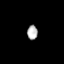
Tissue: prostate
Cell type: Myeloid cells
Senescence score: 0.7131
Nuclear area (px): 147
Mean DAPI intensity: 179.279